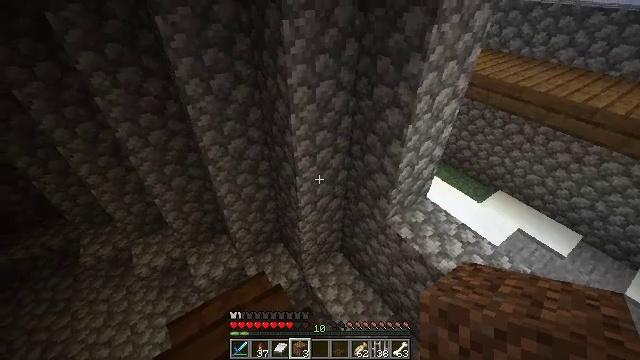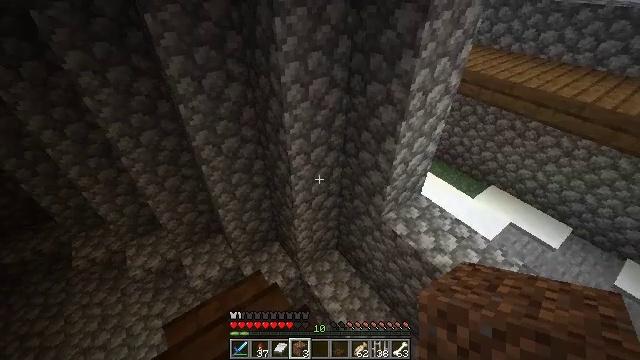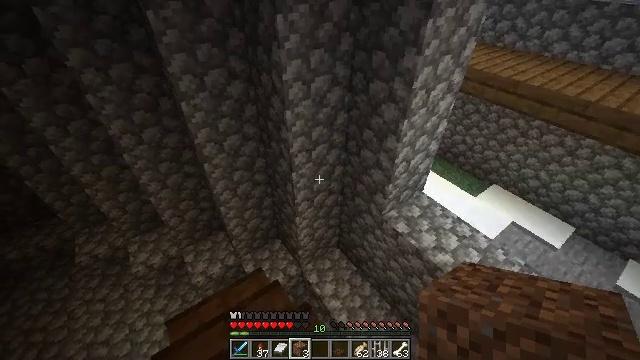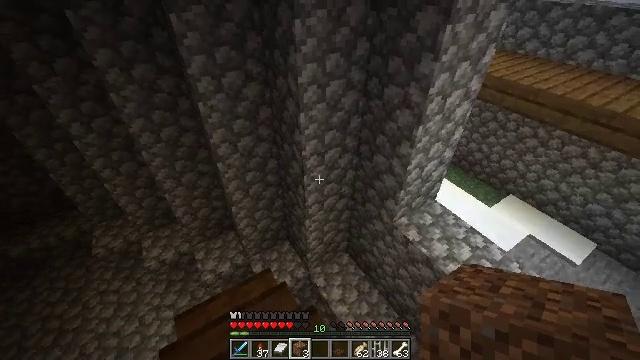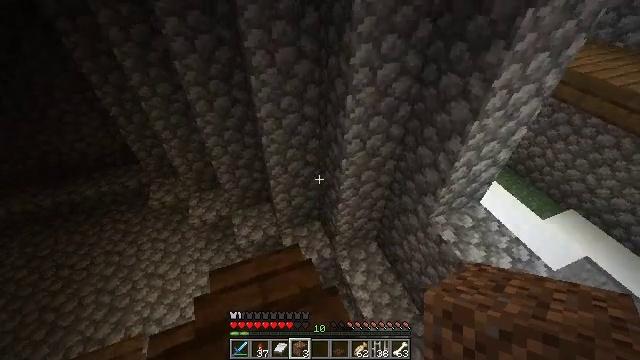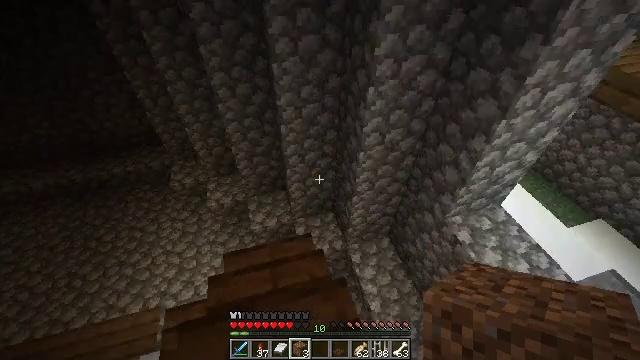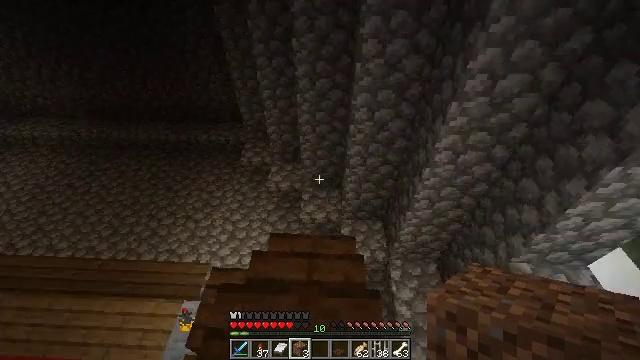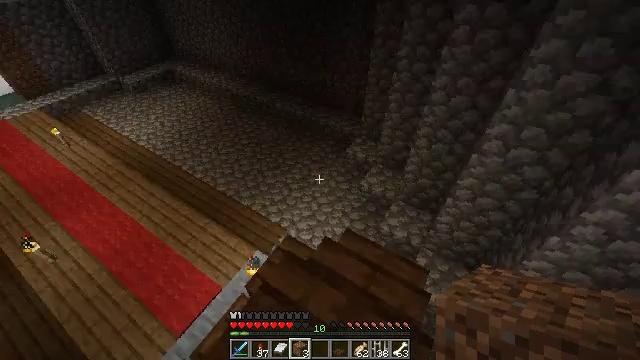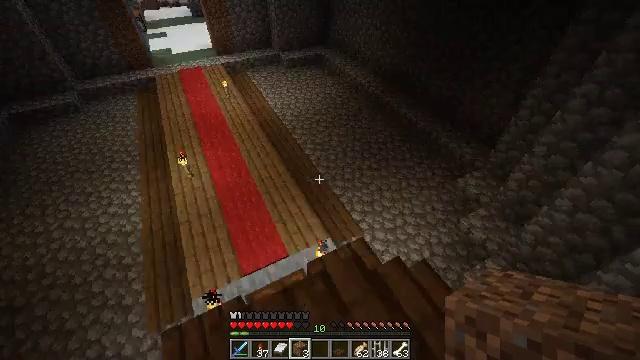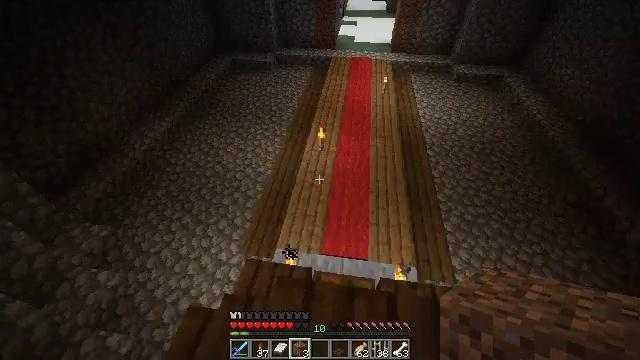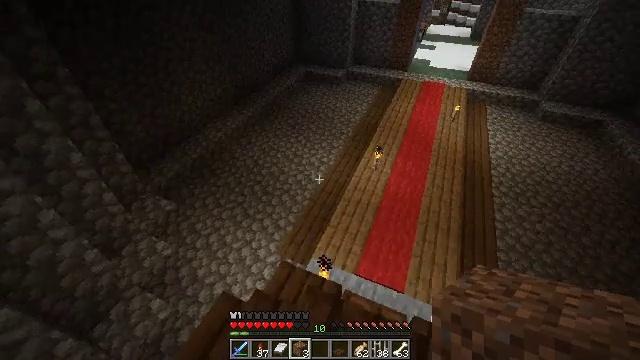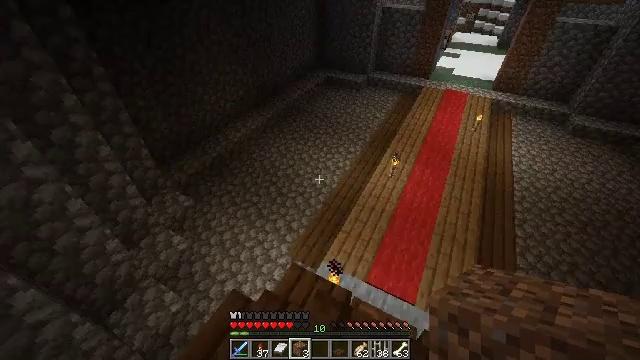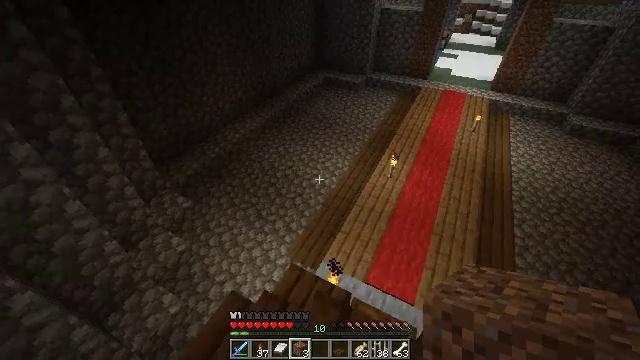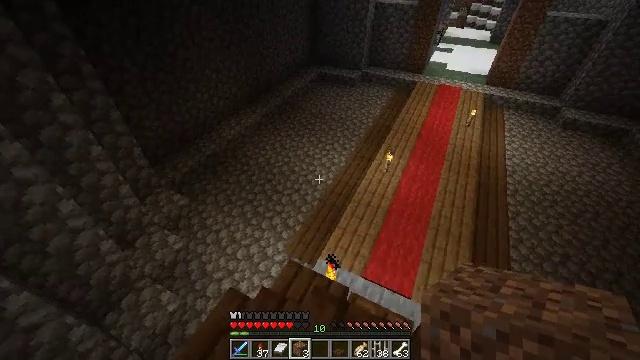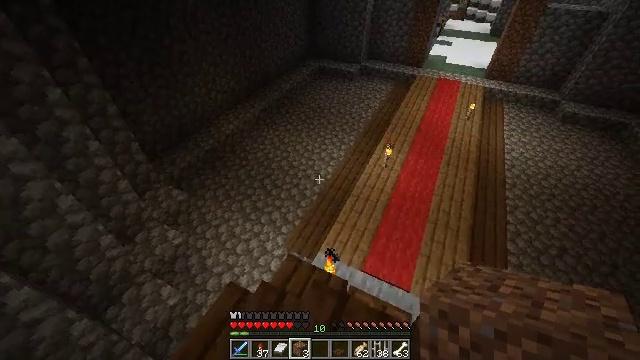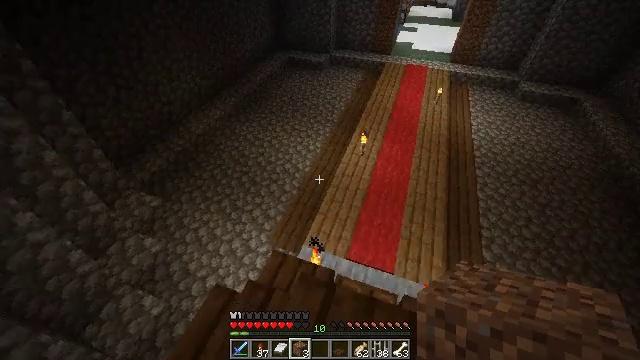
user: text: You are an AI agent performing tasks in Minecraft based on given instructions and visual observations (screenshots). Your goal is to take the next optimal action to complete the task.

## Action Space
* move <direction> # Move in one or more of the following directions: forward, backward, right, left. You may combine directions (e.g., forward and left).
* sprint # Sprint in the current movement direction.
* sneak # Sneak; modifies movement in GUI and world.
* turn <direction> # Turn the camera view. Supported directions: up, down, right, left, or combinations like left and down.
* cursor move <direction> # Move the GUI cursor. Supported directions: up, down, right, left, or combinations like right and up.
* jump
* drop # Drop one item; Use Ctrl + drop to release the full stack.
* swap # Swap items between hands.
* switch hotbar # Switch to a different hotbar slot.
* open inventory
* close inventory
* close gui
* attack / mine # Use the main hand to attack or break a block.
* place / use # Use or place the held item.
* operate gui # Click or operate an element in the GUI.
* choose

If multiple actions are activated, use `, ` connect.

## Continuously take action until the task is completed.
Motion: motion action
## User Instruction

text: Drop kelp from the inventory.
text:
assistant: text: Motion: turn right
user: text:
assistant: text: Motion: no_op
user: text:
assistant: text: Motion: turn left
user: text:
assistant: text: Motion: turn left and down
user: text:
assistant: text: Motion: turn left and down
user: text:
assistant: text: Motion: turn left
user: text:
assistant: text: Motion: turn left
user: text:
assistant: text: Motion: turn left
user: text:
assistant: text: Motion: turn left
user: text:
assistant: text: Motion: turn left and up
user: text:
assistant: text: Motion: turn left
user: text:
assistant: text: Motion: no_op
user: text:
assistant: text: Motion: turn right
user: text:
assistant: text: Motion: turn down
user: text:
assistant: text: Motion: turn right and down
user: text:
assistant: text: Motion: turn right and down
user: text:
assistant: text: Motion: turn right
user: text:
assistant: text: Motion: no_op
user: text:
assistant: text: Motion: no_op
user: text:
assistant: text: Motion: no_op
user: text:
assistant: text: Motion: no_op
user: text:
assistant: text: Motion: no_op
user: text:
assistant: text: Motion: turn right and up
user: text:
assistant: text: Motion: turn right and up
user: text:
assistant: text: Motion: turn right
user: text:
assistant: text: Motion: turn right and up
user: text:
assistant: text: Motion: turn up
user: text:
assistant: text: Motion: no_op
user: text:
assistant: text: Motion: no_op
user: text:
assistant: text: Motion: turn right and down